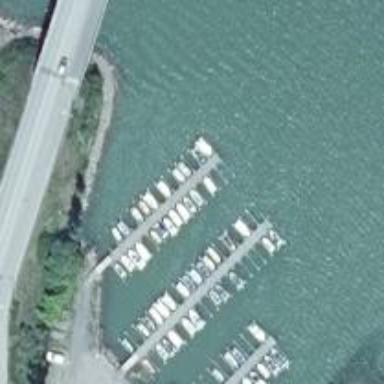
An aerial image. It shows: Man-made pier.